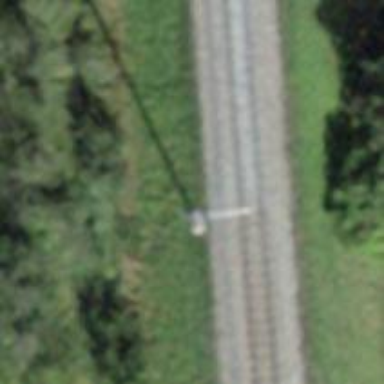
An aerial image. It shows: Power pole.